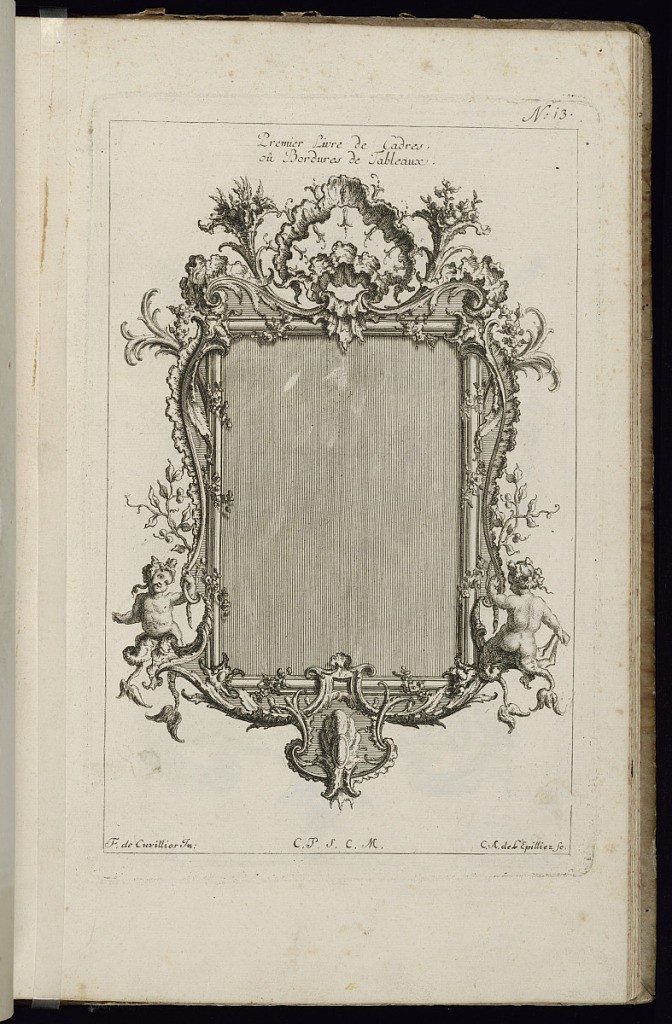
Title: Title Page
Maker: François de Cuvilliés the Elder, Belgian, 1695 - 1768
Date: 1740–68
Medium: Etching and engraving on paper
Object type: Bound print
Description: Upright frame design for a mirror or painting, rectangular form, surrounded by two figures of young tritons at lower left and right. Vegetation, floral decoration, and vines complete the ornamental scheme.